Field crop: maize
Growth stage: 2
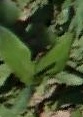
Species: maize